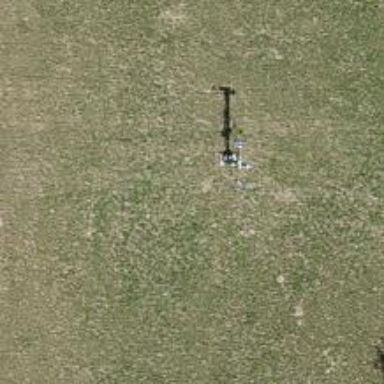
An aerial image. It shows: Pylon used for aerialway.